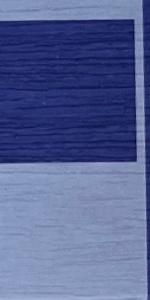
Label: Empty